Question: In IE7 + IE8 there is a problem with the background when the browser is set at a small size (1024 x 768 for example). The background extends out very far to the right, causing a horizontal scroll bar.
Here is a screenshot of the bug.

When viewing the site at 1024x768, the layout should be centered on the content area with no horizontal scroll.
Help!
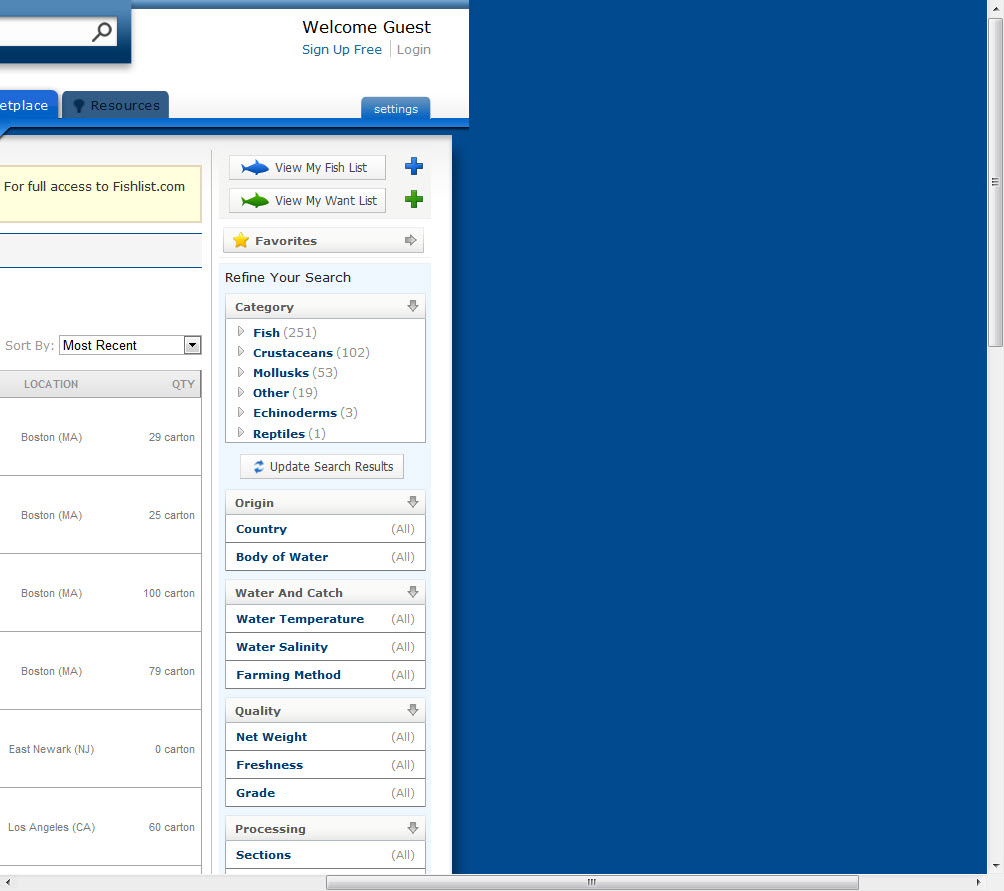
Answer: You have used relative positioning in situations where it was really not necessary or appropriate. In the process you set some very odd measurements to get the layout you wanted. The fix mainly involves removing a lot of your relative positioning styling.
If you replace the three rules I have given you below it should fix your problem.
'''
.rightmenu .leftCol {
margin-top: -61px;
float: left;
width: 100%;
}
.rightmenu .col1wrap {
float: left;
padding-bottom: 1em;
width: 50%;
}
.rightmenu .col2 {
border-left: 1px solid #C1C1C1;
min-height: 1000px;
padding-left: 7px;
width: 212px;
float: right;
}
'''
I noticed you had duplicated a few of the rules above in another style sheet. You should completely remove those duplicate rules and only use the three above to ensure there are no conflicts.